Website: macys
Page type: customer-info-address
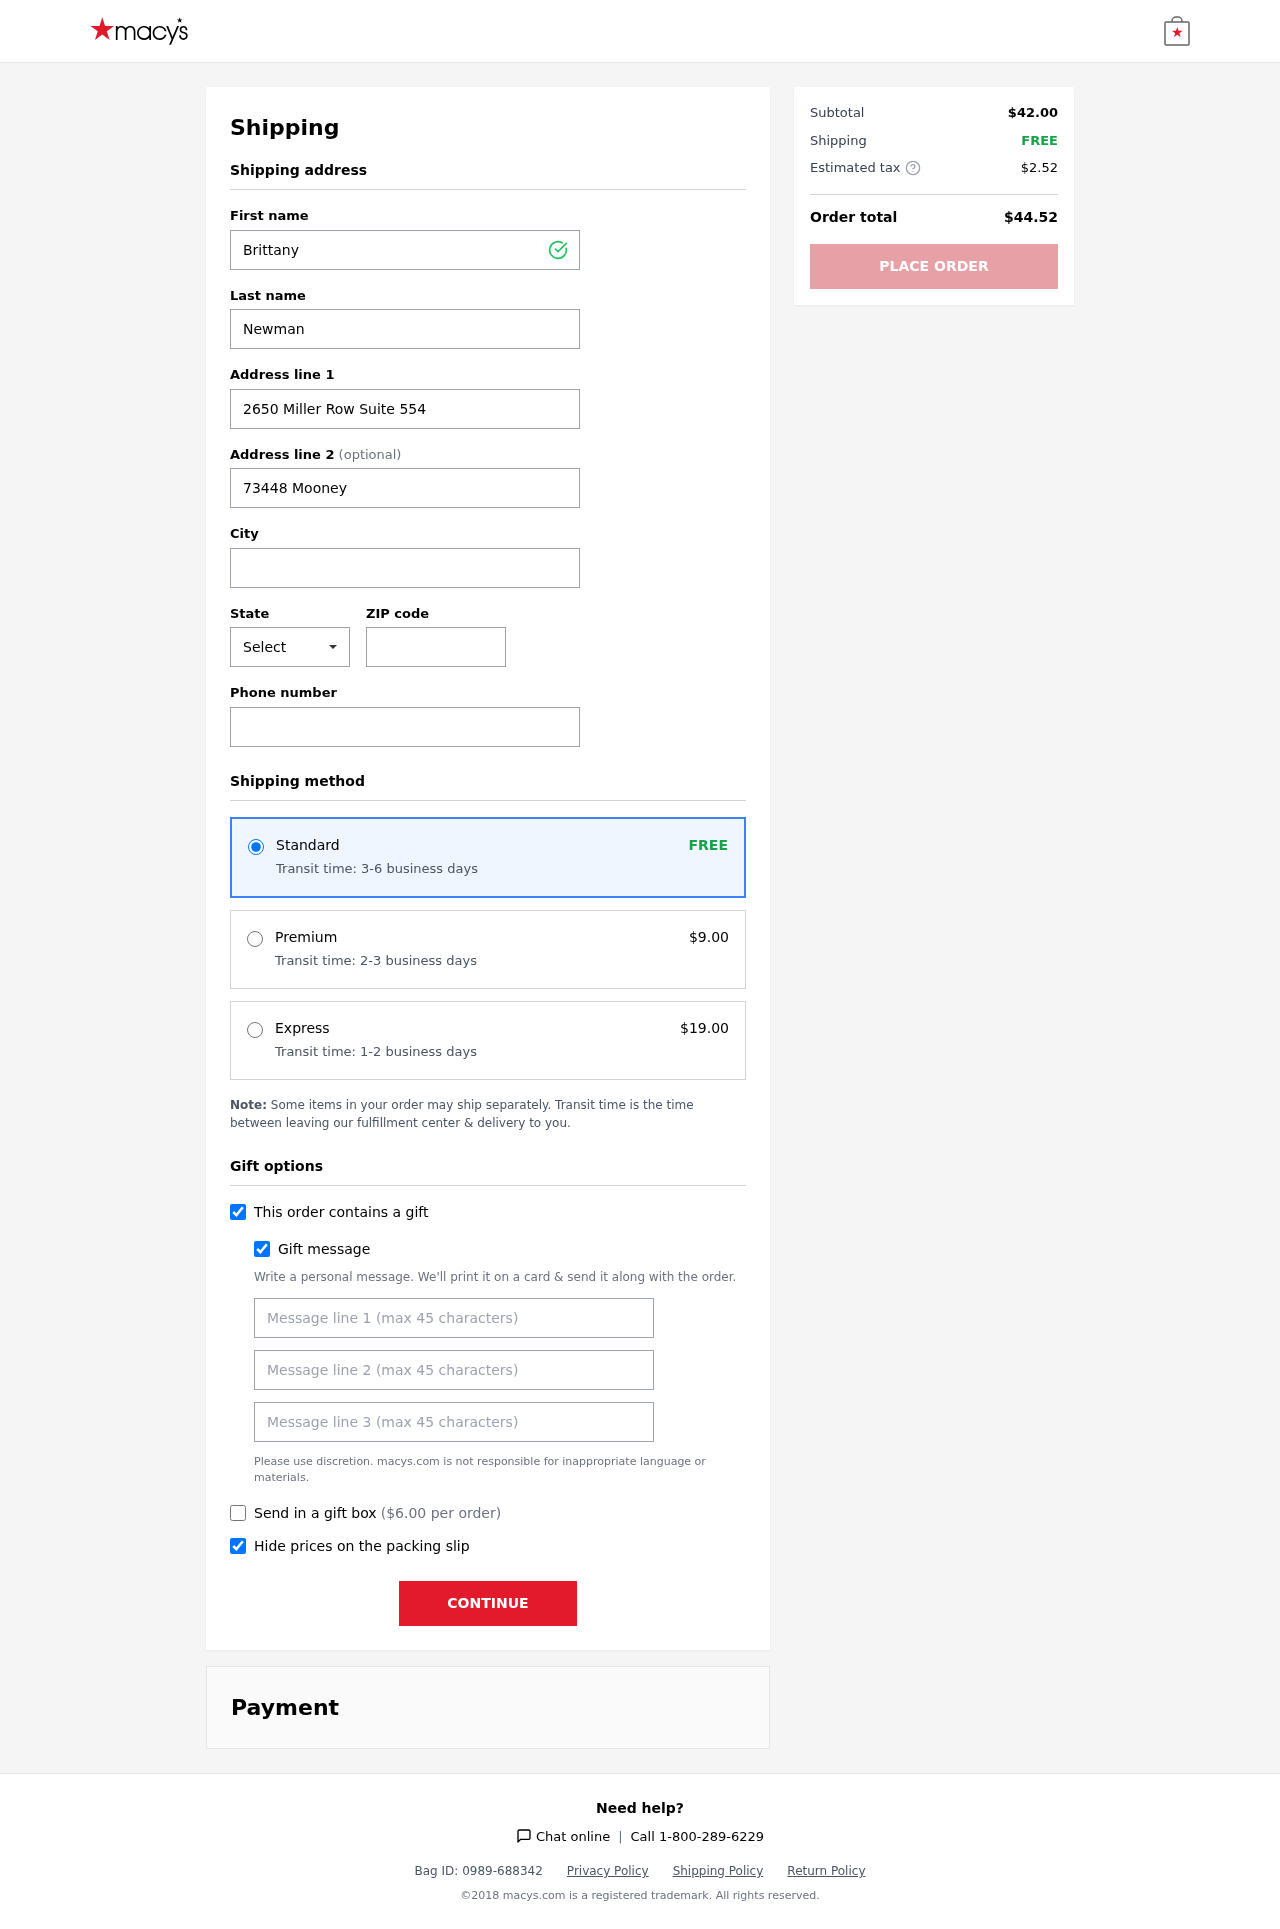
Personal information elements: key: PII_CITY
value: Elliottville
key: PII_FIRSTNAME
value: Brittany
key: PII_GIFT_MESSAGE
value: Hey Brian! I saw these beautiful birthstone earrings and necklace set and instantly thought of you—can’t wait to see how they brighten up your style. Just a little something to celebrate you!  Brittany
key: PII_LASTNAME
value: Newman
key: PII_PHONE
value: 7716387502
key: PII_POSTCODE
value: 60152
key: PII_STATE_ABBR
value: ID
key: PII_STREET
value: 2650 Miller Row Suite 554
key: PII_STREET2
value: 73448 Mooney Oval Apt. 792
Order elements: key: ORDER_SHIPPING_STANDARD
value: FREE
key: ORDER_SHIPPING_STANDARD_TIME
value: Transit time: 3-6 business days
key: ORDER_SHIPPING_PREMIUM
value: $9.00
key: ORDER_SHIPPING_PREMIUM_TIME
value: Transit time: 2-3 business days
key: ORDER_SHIPPING_EXPRESS
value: $19.00
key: ORDER_SHIPPING_EXPRESS_TIME
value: Transit time: 1-2 business days
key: ORDER_GIFT_BOX_FEE
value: $6.00
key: ORDER_SUBTOTAL
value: $42.00
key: ORDER_SHIPPING_COST
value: FREE
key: ORDER_TAX
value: $2.52
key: ORDER_TOTAL
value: $44.52